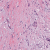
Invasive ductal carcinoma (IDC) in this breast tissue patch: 1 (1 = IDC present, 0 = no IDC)